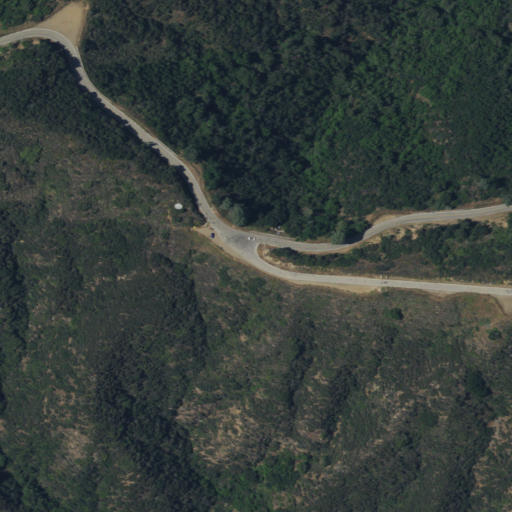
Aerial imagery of gap in California named Horse Canyon Saddle containing shrub, open development, evergreen forest, low intensity development, and deciduous forest